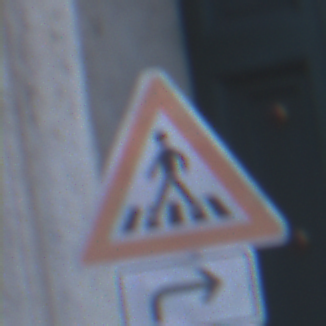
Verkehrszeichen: FussgaengerueberwegRechts
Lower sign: RichtungsangabeDurchPfeile5
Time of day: SunriseSunset
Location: Outdoor (Urban)
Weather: Clear
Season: NotSpecified
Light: Natural